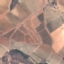
Land use / land cover: PermanentCrop